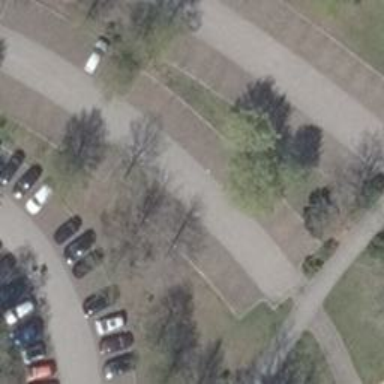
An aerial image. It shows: Asphalt parking aisle designated as service road.